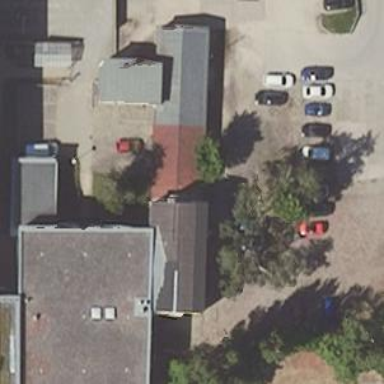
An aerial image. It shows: Shed.